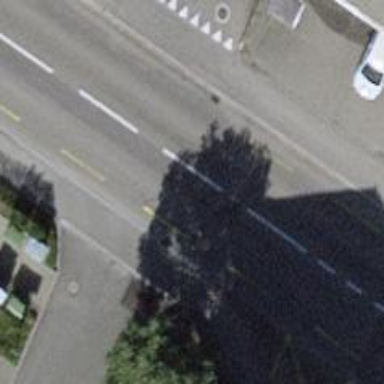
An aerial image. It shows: Tertiary road with asphalt surface including cycle lane.